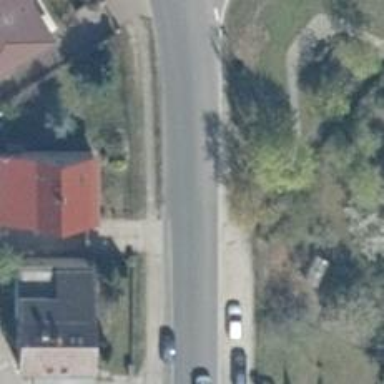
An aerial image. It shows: Secondary road with asphalt surface.